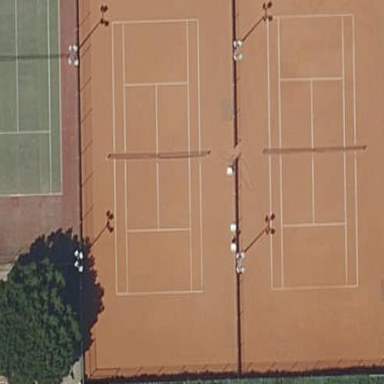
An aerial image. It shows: Tennis court in leisure pitch.